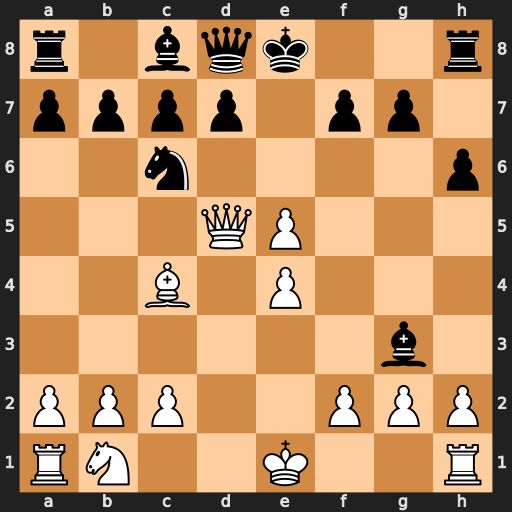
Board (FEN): r1bqk2r/pppp1pp1/2n4p/3QP3/2B1P3/6b1/PPP2PPP/RN2K2R
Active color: w
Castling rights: KQkq
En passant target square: -
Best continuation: Qxf7#